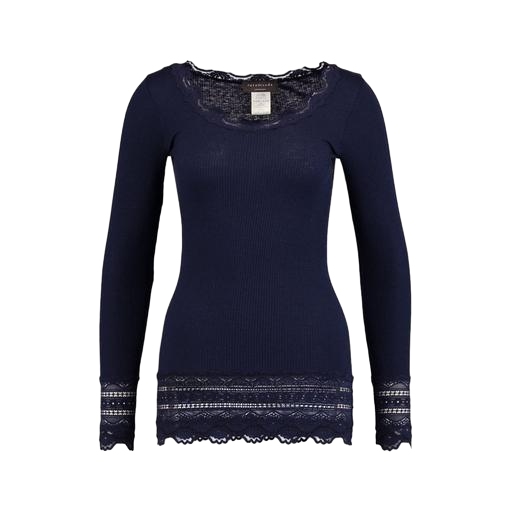
blue still long-sleeved top, long-sleeve top, blue lace-accented top, white background